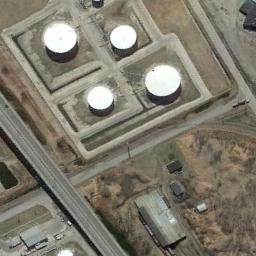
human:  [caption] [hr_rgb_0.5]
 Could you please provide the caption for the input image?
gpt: There are four white storage tanks on the bare land .

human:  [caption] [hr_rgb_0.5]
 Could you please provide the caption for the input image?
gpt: There is an open space like a Jiugong grid, With a storage tank in each grid .

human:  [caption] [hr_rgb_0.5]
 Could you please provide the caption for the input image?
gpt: There are several neatly arranged large oil storage tanks in the factory, And there are large lawns in the factory .

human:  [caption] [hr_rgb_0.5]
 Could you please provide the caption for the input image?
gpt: There are several buildings beside the storage tanks .

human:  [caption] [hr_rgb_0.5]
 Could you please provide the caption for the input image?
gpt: There are four white storage tanks of different sizes .